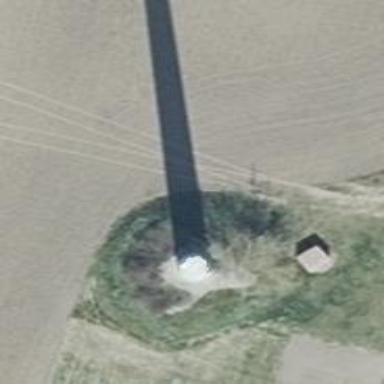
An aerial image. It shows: Wind turbine generator powered by wind.